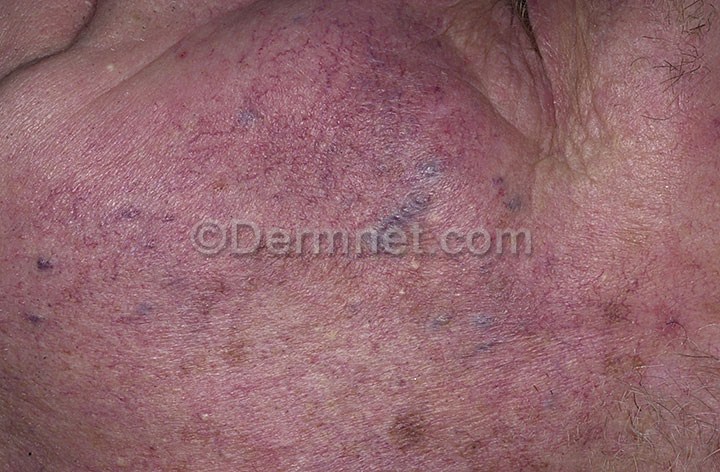
Disease: Acne and Rosacea Photos